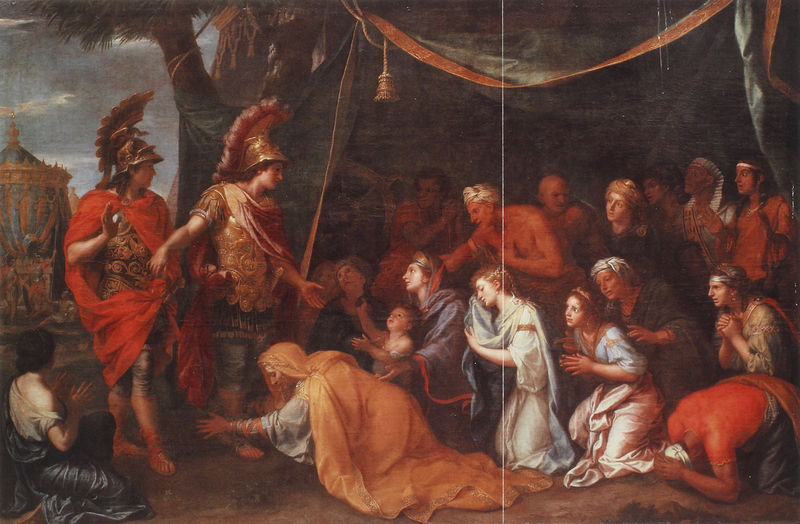
Titel: Die Königin von Persien zu Füßen Alexanders oder Das Zelt des Darius
Künstler: Charles Le Brun
Institution: Versailles, Musée National de Versailles et de Trianon
Schlagwörter: baum, blau, gemälde, himmel, menschen, paris, rot, alt, diener, geschichte, vorhang, öl, boden, gold, kind, klassizismus, bauern, federbusch, füße, hof, krieg, soldaten, denkmal, knien, volk, helm, rüstung, rom, römer, helme, krieger, verbeugen, trottel, anbeten, verehrung, david, anbetung, arabien, zelt, ägypten, morgenland, gnade, historien, bommeln, ialien, hustorienbild